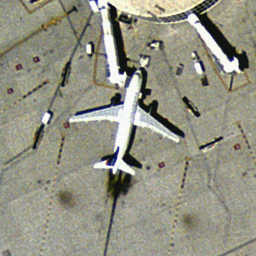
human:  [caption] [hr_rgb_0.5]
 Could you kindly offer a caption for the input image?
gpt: One airplane is stopped at the airport with some luggage cars beside it .

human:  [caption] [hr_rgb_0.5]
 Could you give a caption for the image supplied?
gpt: One white airplane is stopped at the airport .

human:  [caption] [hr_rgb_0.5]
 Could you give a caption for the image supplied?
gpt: One airplane is stopped at the airport and the ground is dark .

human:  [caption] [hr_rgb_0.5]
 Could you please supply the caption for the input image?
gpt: There is one airplane at the airport .

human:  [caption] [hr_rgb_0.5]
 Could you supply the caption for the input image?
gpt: One white airplane is stopped at the airport and the ground is dark .